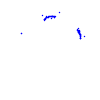
Particle: proton